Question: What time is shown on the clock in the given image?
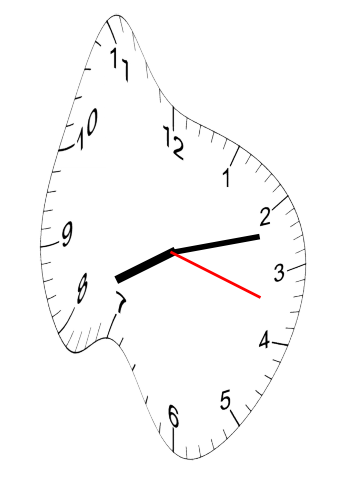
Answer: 08:12:18